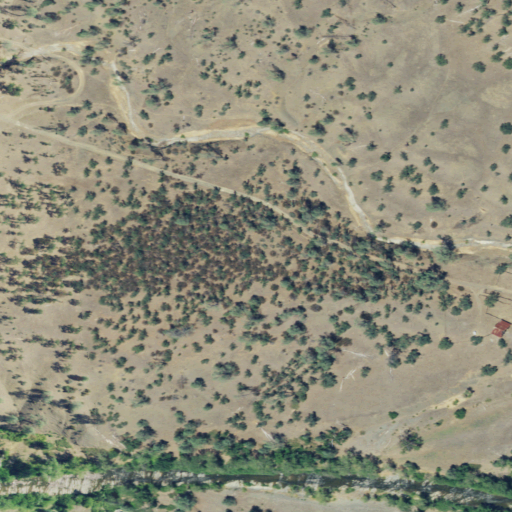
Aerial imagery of valley in California named Crow Gulch containing shrub, grassland, open development, and low intensity development